Field crop: tomato
Growth stage: 2
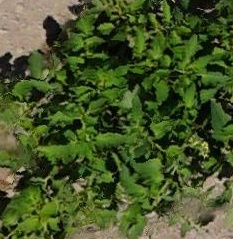
Species: tomato